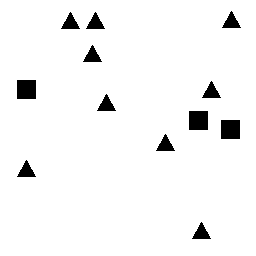
Squares: 3
Triangles: 9
Stars: 0
Total shapes: 12